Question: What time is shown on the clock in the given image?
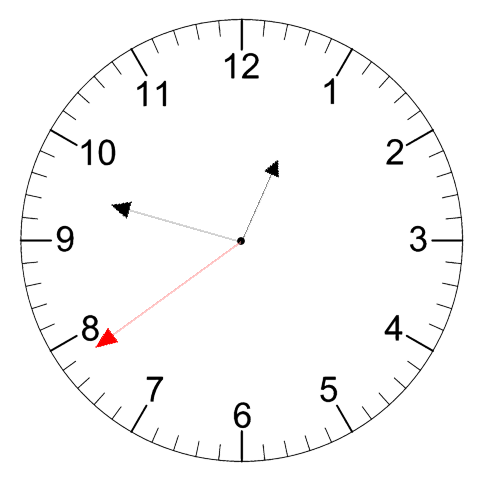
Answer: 12:47:39